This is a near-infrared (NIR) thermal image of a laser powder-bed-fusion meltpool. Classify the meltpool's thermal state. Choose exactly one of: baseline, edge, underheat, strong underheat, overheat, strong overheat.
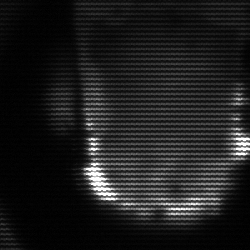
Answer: baseline